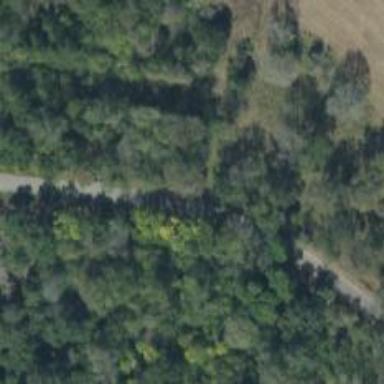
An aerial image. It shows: Unclassified road.